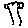
Label: tree